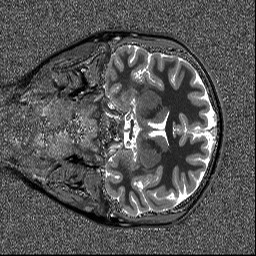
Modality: T1map
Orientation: coronal
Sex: female